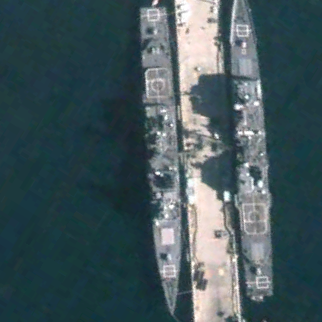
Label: cruiser